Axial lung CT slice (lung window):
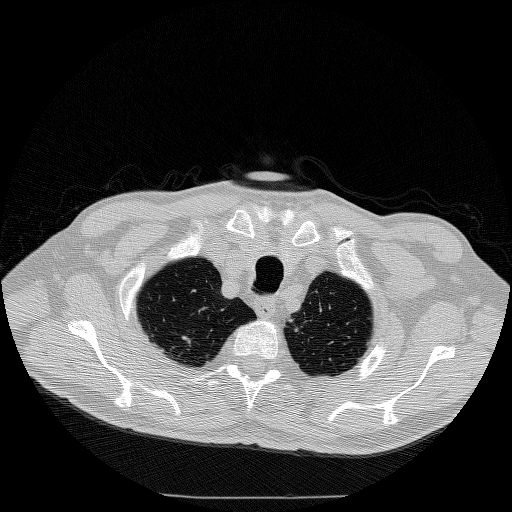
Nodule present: no